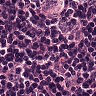
Metastatic tissue present: yes